Question: The best way to describe the problem is trough the following image

It's very anti-estetic, can i limit the width of the label box, while forcing the text to spread in lines below?
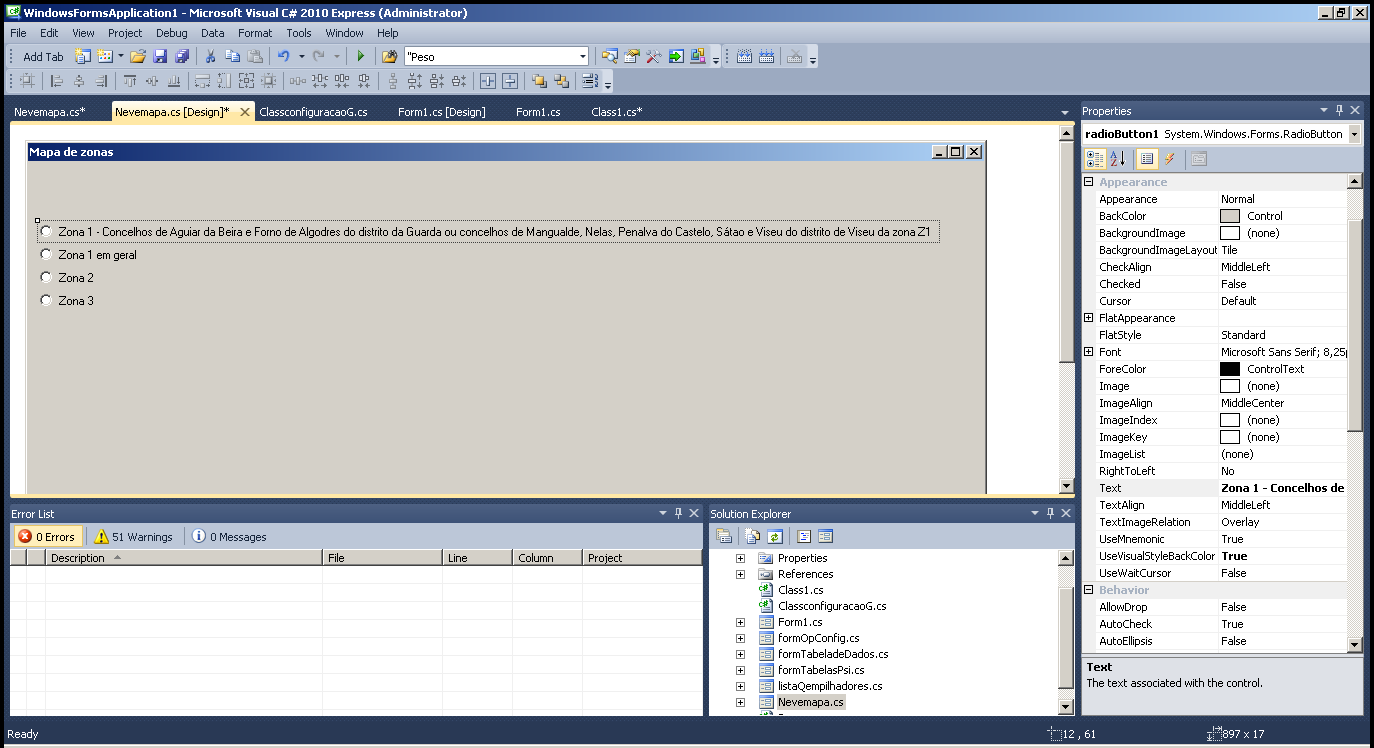
Answer: Yes you have to set the Autosize property of the RadioButton to false and resize the control. The text will spread over multiple lines.
Alternatively you can insert "
" in the text - works only at run-time